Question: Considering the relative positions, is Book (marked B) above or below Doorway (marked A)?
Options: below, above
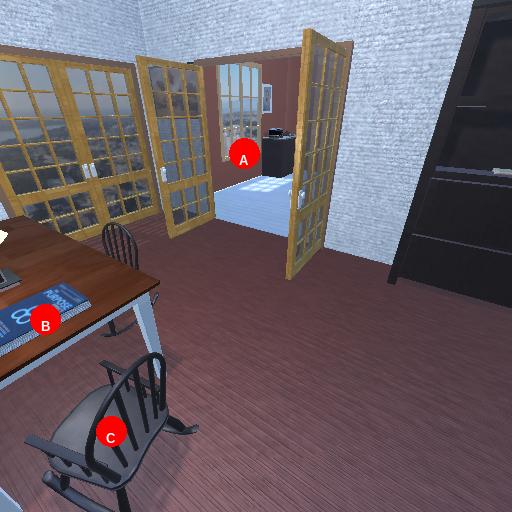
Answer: below